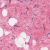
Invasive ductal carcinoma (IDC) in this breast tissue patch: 0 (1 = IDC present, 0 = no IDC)